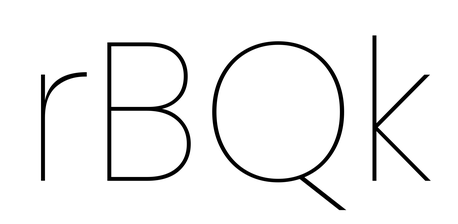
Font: Poppins-Thin